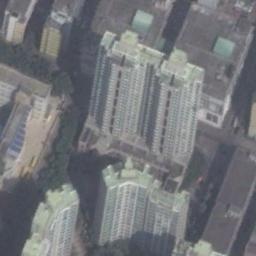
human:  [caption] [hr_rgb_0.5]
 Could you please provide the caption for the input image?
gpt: The tall building in the middle of the picture is a rectangle .

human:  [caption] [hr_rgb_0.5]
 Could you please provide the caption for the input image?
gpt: A commercial area has some high-rise buildings .

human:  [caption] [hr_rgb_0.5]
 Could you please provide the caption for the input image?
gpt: The commercial area is consist of many tall buildings .

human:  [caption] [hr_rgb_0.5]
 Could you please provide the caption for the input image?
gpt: There are several tall buildings and lawns and several roads and many trees in a commercial area .

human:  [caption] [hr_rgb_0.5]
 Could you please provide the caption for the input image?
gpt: There are some buildings with white walls on a commercial area .